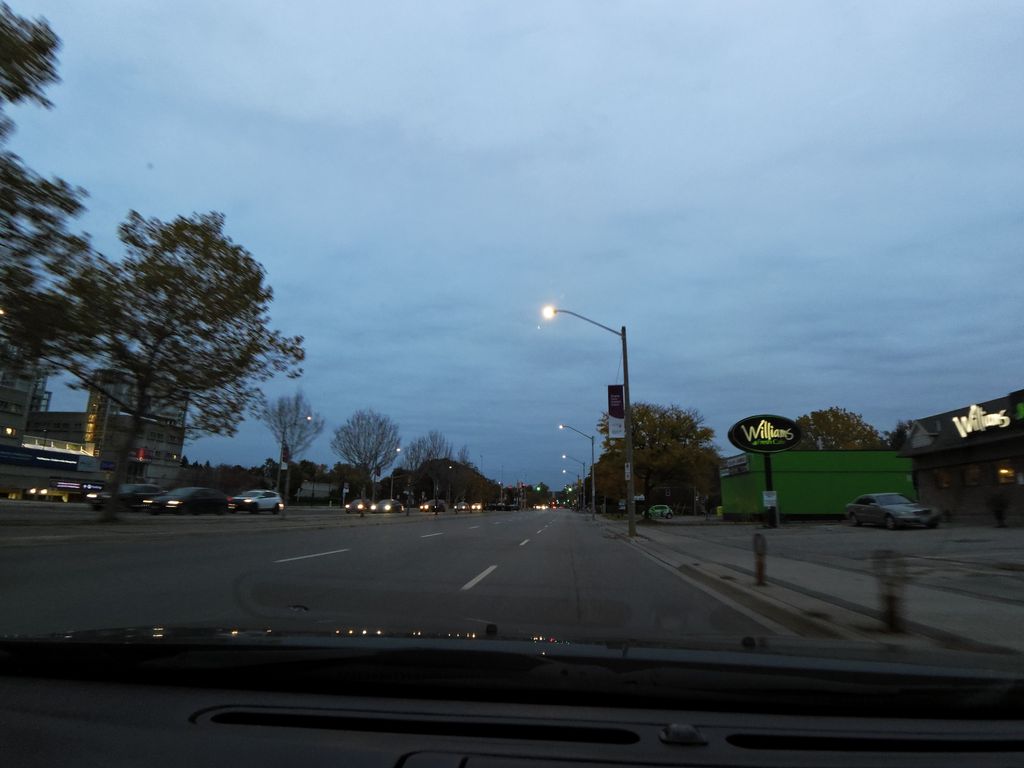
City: hamilton